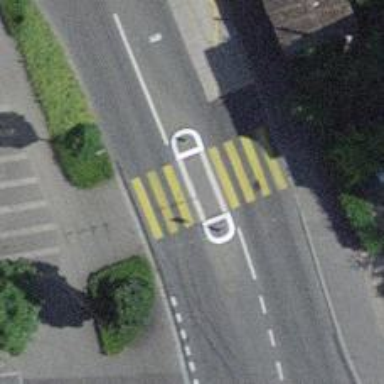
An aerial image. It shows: Kerb barrier.